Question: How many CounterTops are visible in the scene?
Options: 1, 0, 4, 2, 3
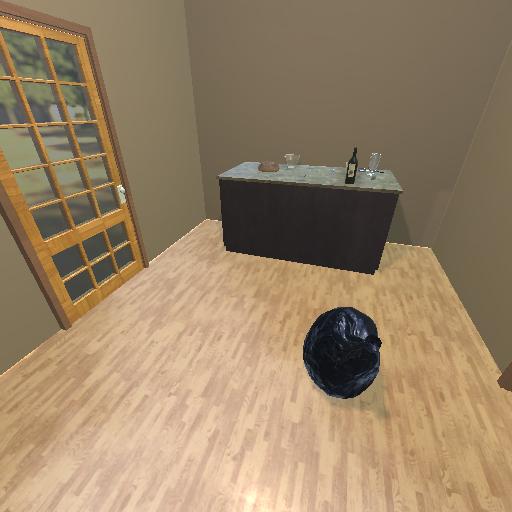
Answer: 1